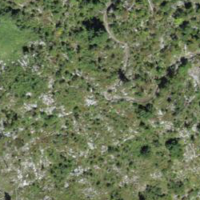
EUNIS habitat code: 23
Species observed at this site:
Stauroderus scalaris